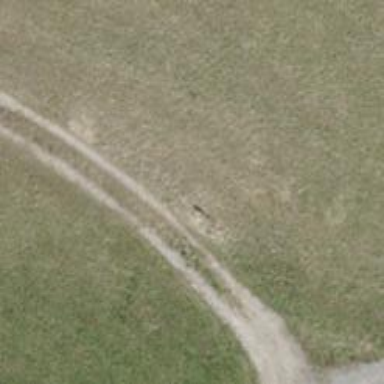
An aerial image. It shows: Gravel track with grade4 tracktype.